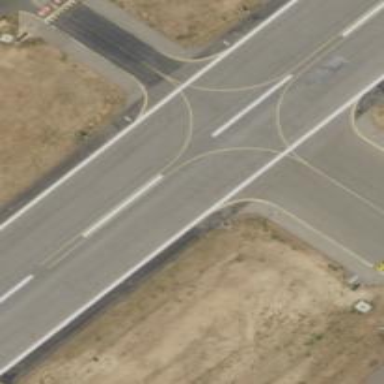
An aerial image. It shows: Image of taxiway at airport.